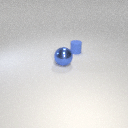
small blue rubber cylinder behind large blue metal sphere